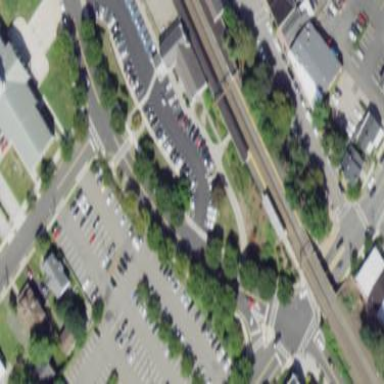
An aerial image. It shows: Parking area with park and ride facility.